Question: I'm working on SSRS report.
There are two main fields 'CurrentMV' and 'PreviousMV'
both are having there different formulas but I need to change field 'PreviousMV' to take a value of 'CurrentMV' but 'previous date' value I'm trying using 'Previous' function of SSRS
please help me.
field 'CurrentMV' having expression like '=Sum(Fields!CurrentMV.Value)'

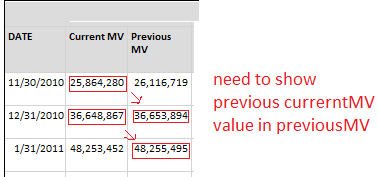
Answer: You should be able to use:
'''
=Previous(Sum(Fields!CurrentMV.Value))
'''
Or
'''
=Previous(Sum(Fields!CurrentMV.Value, "Detail"), "Detail")
'''
<URL>.